Question: I am implementing custom callout view for mapview. I am getting this output

For annotation view I am using
'''
func mapView(mapView: MKMapView!, viewForAnnotation annotation: MKAnnotation!) -> MKAnnotationView! {
let reuseId = "mapPin"
var anView = mapView.dequeueReusableAnnotationViewWithIdentifier(reuseId) as? CustomCalloutView
if anView == nil {
anView=CustomCalloutView(annotation: annotation,reuseIdentifier:reuseId)
anView!.image = UIImage(named:"mappin.png")
let button : UIButton = UIButton.buttonWithType(UIButtonType.DetailDisclosure) as! UIButton
button.addTarget(self, action: "buttonClicked:", forControlEvents: UIControlEvents.TouchUpInside)
anView!.rightCalloutAccessoryView=button
//anView!.addSubview(viewC)
mapViewControl.addAnnotation(annotation)
}
else {
anView!.annotation = annotation
}
return anView
}
'''
and to popup callout view
'''
func mapView(mapView: MKMapView!, didSelectAnnotationView view: MKAnnotationView!){
var viewC:UIView=UIView(frame: CGRectMake(0, 0, 50, 50))
viewC.backgroundColor = UIColor.blackColor()
view.addSubview(viewC)
viewC.center = CGPointMake(viewC.bounds.size.width*0.1, -viewC.bounds.size.height*0.5)
}
'''
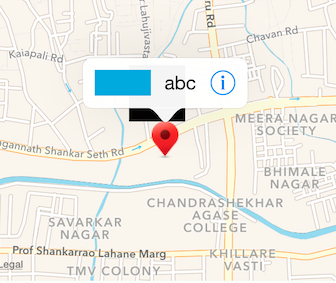
Answer: I got solution. Its very small change. In viewForAnnotation hide the basic callout as follow,
'''
anView!.canShowCallout = false
'''